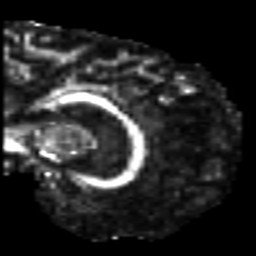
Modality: FA
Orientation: sagittal
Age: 43
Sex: male
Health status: healthy
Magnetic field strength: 3 T
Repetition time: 7 s
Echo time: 0.0926 s